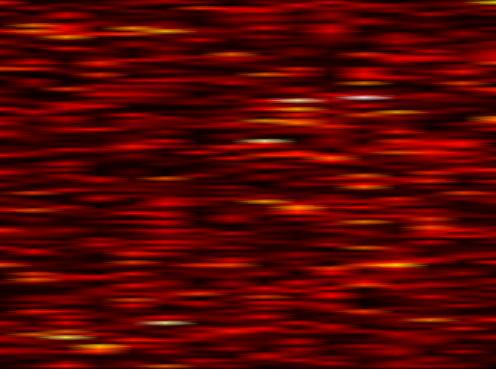
Label: FOFDM